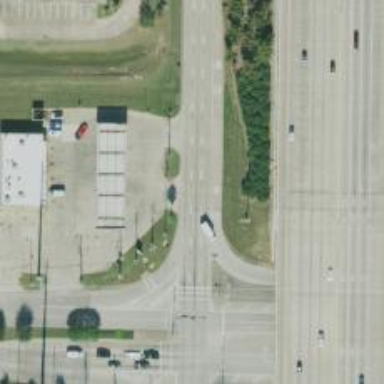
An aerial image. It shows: Secondary road with frontage road.